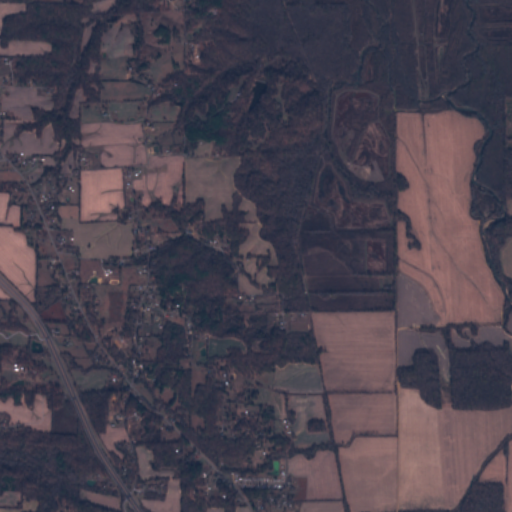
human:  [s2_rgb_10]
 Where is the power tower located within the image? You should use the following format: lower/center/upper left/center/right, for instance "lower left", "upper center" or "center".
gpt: The power tower is located in the right of the image.
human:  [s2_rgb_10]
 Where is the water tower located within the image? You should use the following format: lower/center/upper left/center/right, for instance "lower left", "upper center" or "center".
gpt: The water tower is located in the center left of the image.
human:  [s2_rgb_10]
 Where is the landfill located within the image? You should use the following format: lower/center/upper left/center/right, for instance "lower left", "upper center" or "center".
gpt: There is no landfill in the image.